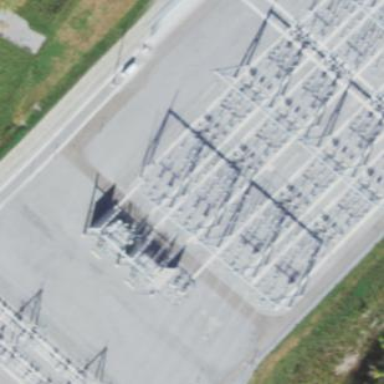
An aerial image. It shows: Power substation surrounded by fence.